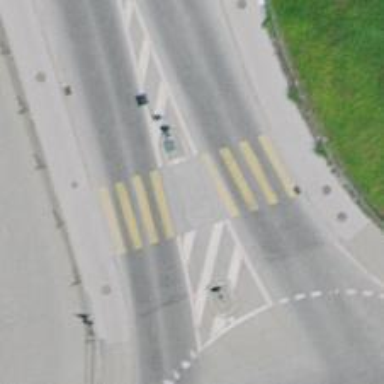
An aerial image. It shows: Uncontrolled zebra crossing with pedestrian island.